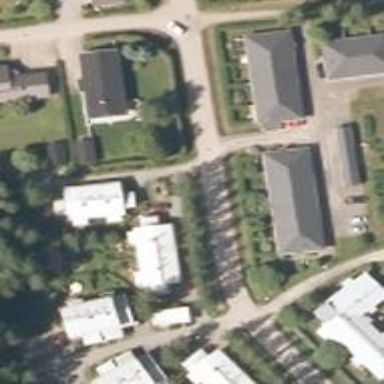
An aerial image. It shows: Living street.